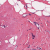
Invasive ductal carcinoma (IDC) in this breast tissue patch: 1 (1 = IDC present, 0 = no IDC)